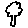
Label: tree